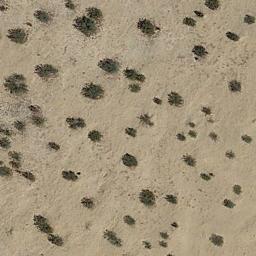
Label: chaparral